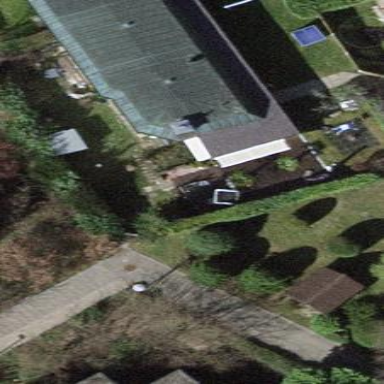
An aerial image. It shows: View of roof of building.